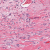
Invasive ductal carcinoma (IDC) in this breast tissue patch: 1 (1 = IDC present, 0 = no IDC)